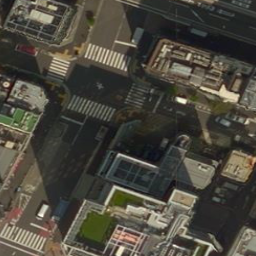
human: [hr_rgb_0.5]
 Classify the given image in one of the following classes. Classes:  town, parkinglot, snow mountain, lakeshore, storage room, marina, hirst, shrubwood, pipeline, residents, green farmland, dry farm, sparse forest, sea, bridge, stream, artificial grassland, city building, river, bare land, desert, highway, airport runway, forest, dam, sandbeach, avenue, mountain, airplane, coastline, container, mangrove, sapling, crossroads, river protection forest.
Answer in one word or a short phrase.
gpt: city building